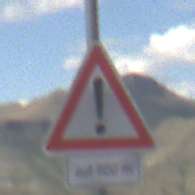
Verkehrszeichen: Gefahrenstelle
Zusatzzeichen unten: LaengeEinerStrecke5
Umgebung: Outdoor, Nature
Tageszeit: Midday
Wetter: PartlyCloudy
Licht: Natural
Jahreszeit: NotSpecified
Kontrast: LowContrast